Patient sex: M
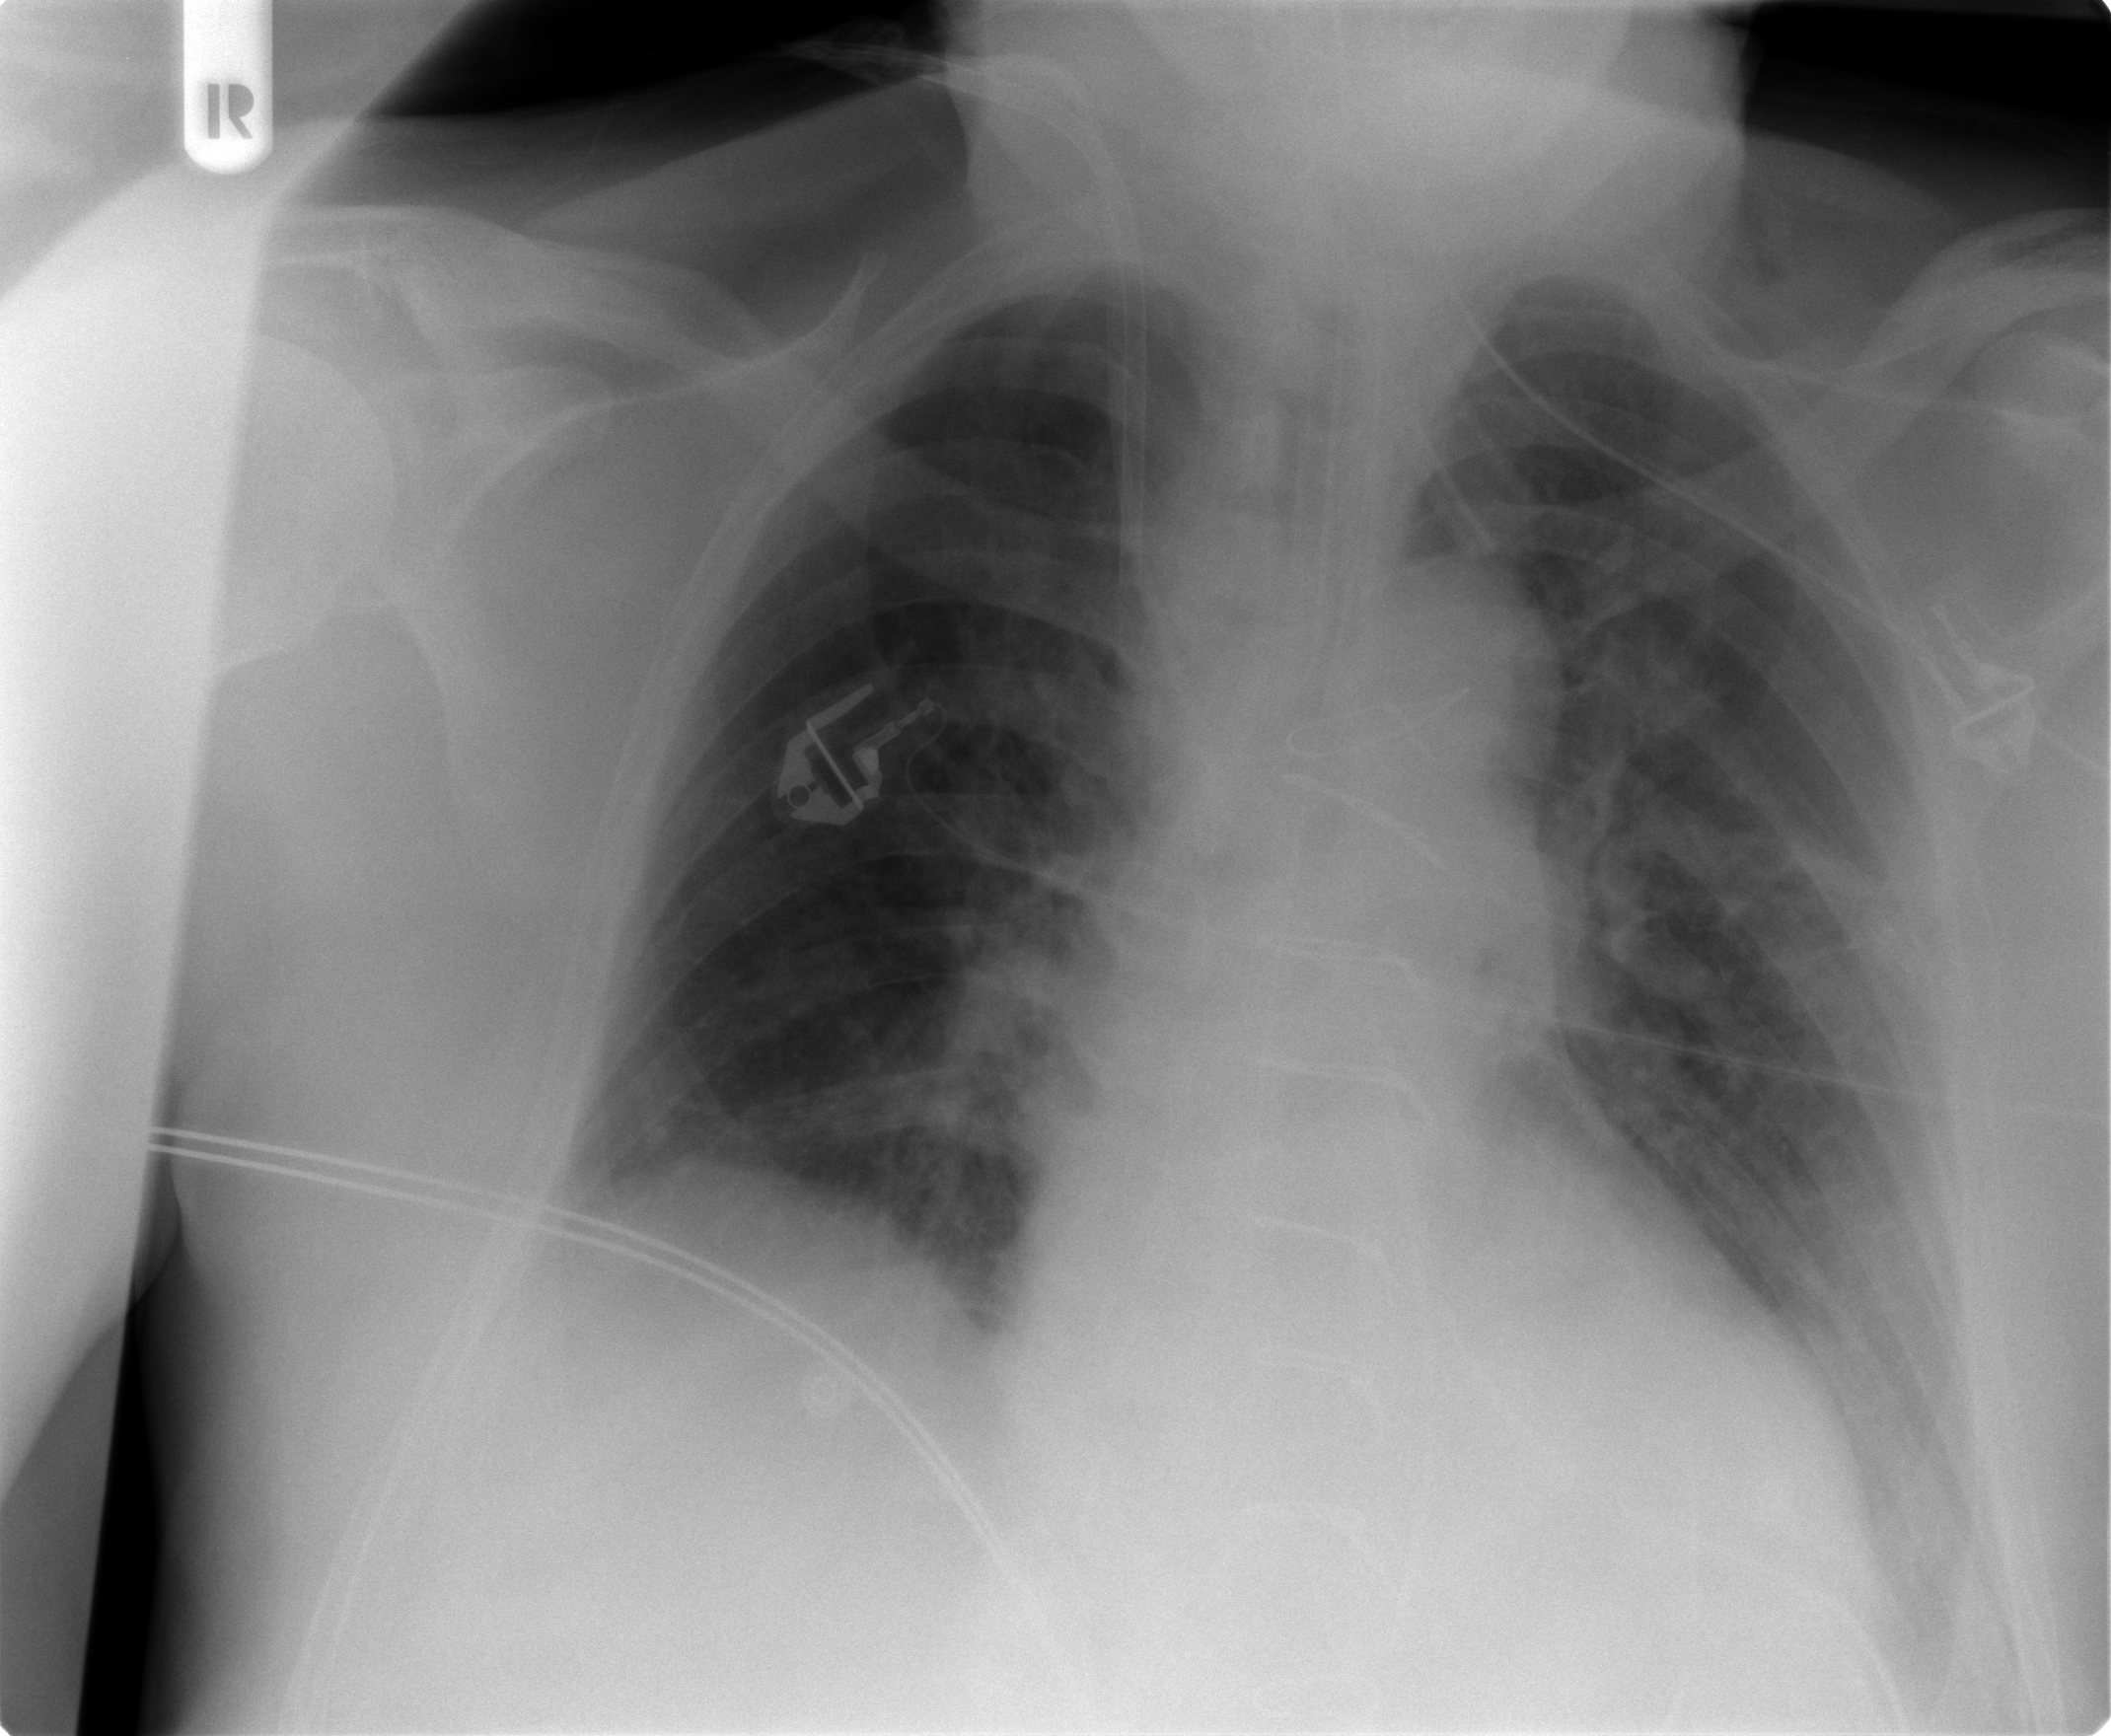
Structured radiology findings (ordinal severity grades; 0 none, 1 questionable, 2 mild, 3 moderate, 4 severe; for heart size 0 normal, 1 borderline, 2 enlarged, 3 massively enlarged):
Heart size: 0
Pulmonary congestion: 2
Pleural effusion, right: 2
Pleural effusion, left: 2
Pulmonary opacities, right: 0
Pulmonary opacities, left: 0
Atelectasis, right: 2
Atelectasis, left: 0